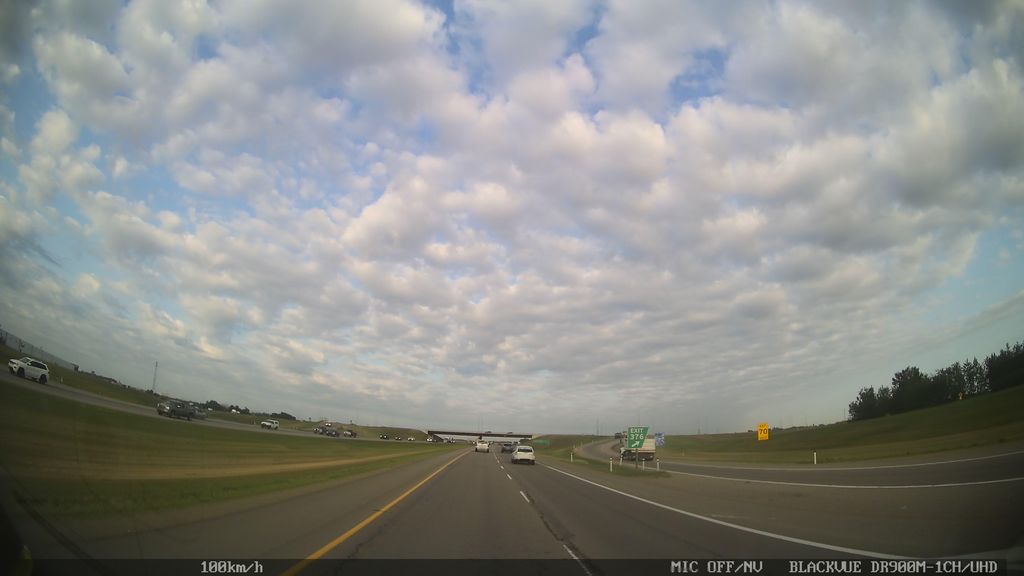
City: edmonton